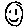
Label: smiley face